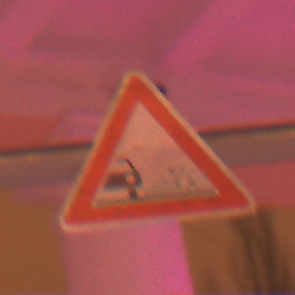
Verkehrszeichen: SplittSchotter
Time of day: Night
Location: Outdoor (Urban)
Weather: Overcast
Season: Winter
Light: Artificial